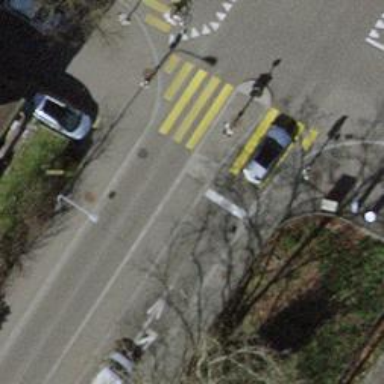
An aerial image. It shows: Road with traffic signals and zebra crossing with traffic signals.